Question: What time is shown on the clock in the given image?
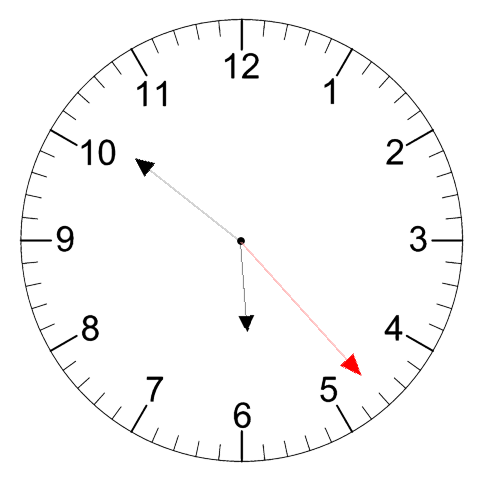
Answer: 05:51:23